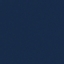
Land use / land cover class: SeaLake